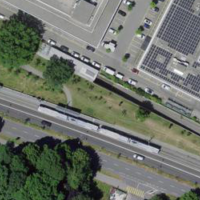
EUNIS habitat code: 57
Species observed at this site:
Trifolium pratense
Quercus rubra